Question: I have setup a Facebook dev test-user for a Facebook app. When i post to the wall as the test user, I get:
'''
The remote server returned an error: (500) Internal Server Error.
'''
The strange thing, the post is successfull, and i cant duplicate this on a "real" account (like my personal account). It only happens with the test user from what i can reproduce. Another oddity, as you can see from the picture below, when looking at the Wall, it repeats my posts forever, yet if I do a Get("/me/feed"), it returns the correct number of posts and no repeats. Is this just a case of the FB test-user being flakey?

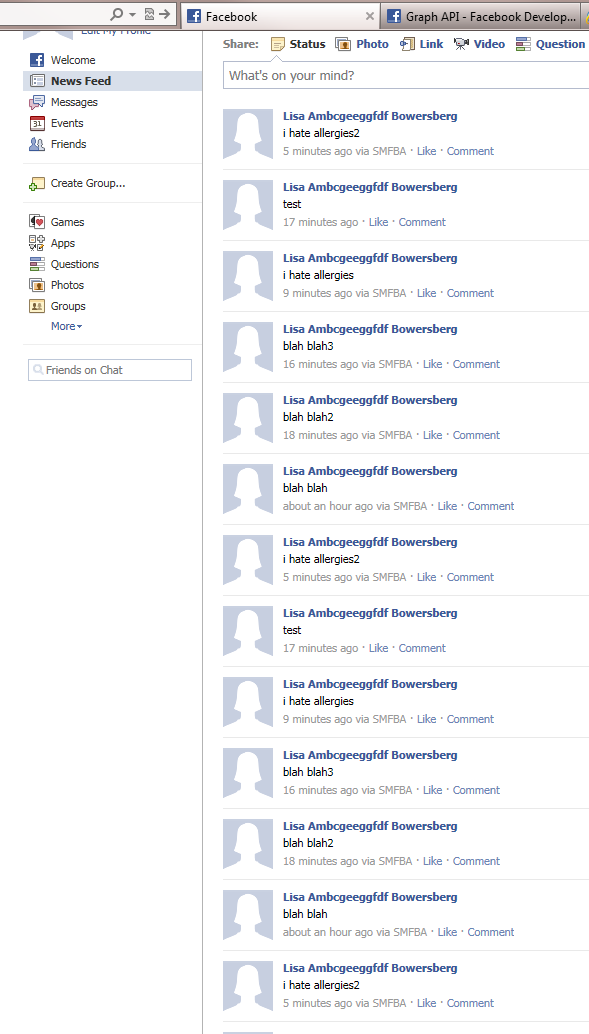
Answer: I chalked this up to flakey FB dev account. This behavior never exibits itself on a real account.